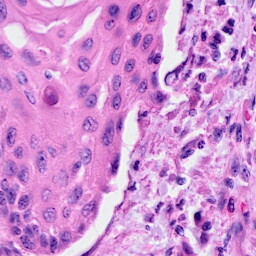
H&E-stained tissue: Cervix